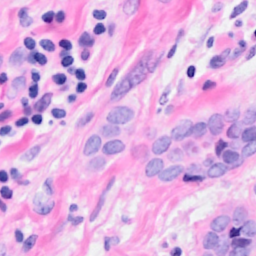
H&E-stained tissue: Breast